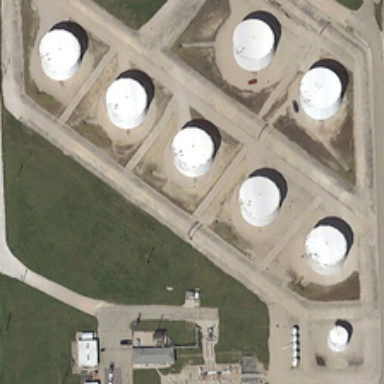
Seven storage tanks are near green meadows .